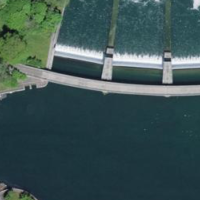
EUNIS habitat code: 15
Species observed at this site:
Larus michahellis